Question: I'm trying to use CKEditor to input rich text into my database, which works except the formatting is not the same when I try to output the rich text the user entered. The position of elements such as pictures is incorrect.
I currently have the following code:
Input:
'''
$pitch = htmlspecialchars($_POST['editor1']);
$sql = mysql_query("UPDATE projects SET pitch='$pitch' WHERE id='$proj_id'");
'''
Output:
'''
$pitch = htmlspecialchars_decode(stripslashes($pitch));
'''
The result is then echoed back which creates the incorrect formatting.
Does anyone know what I'm doing wrong?
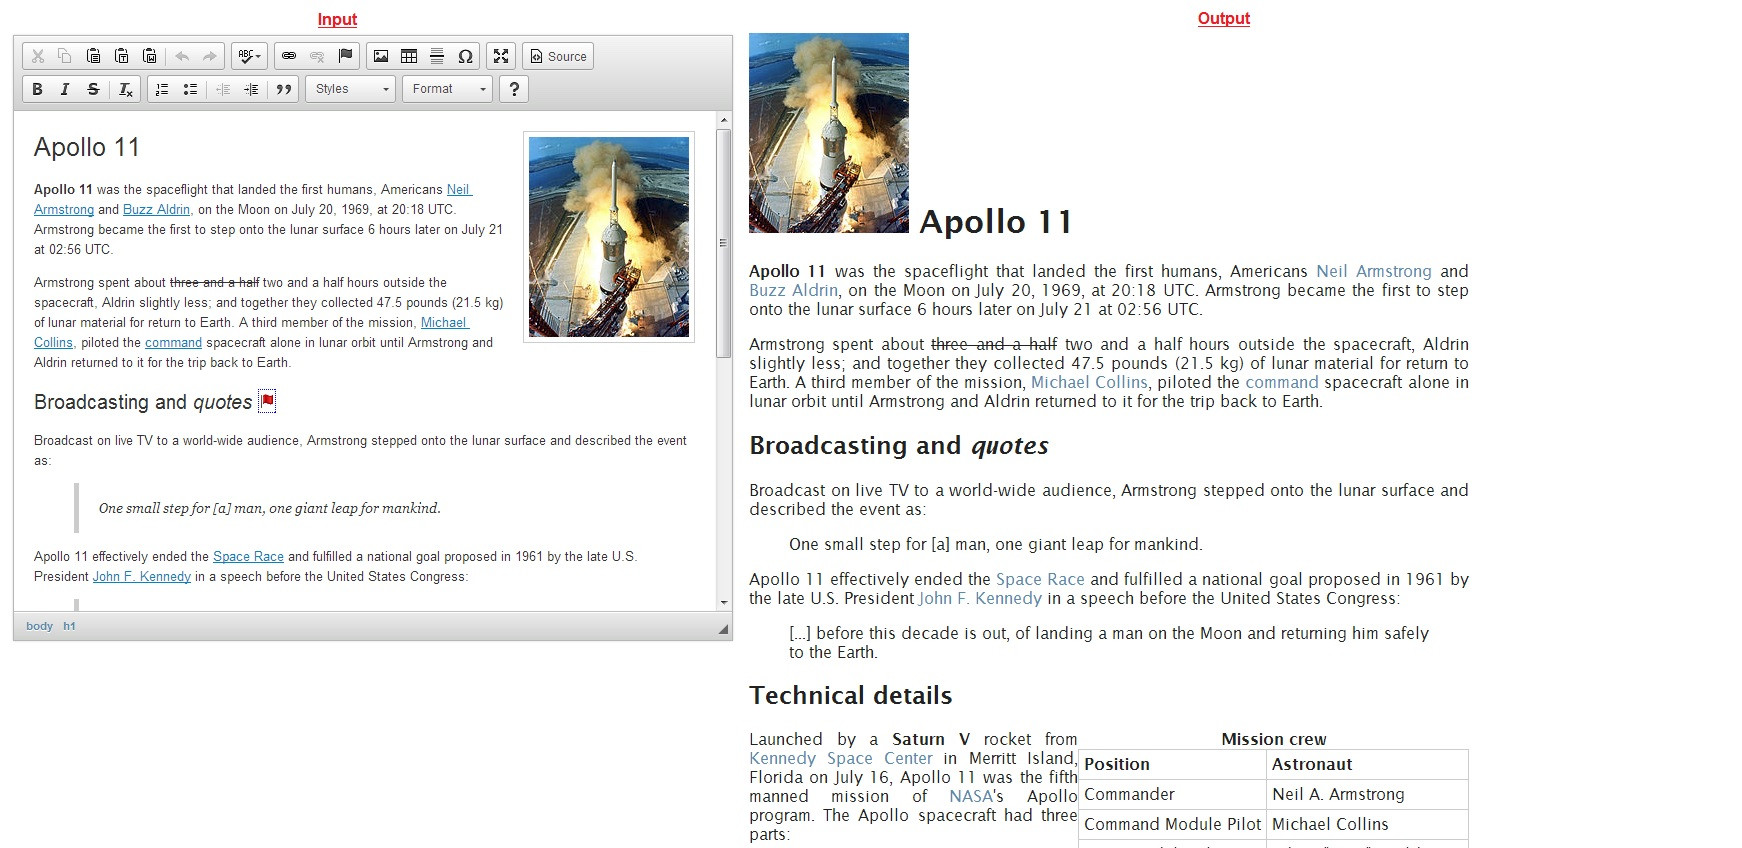
Answer: This has nothing to do with PHP.
Contents of the framed editor (which you use) is styled by the 'contents.css' file which you can find in the main CKEditor directory. However, this stylesheet is not used on your page, so content created in editor is not styled by the same rules.
The correct approach is - style content on your site and then copy (or somehow reuse, e.g. by setting <URL> these styles in editor contents.
Remember, that you also need to set styles available in styles drop down. They are by default configured as for the sample, but when you'll change available styles, you need to update 'styles.js' file too.